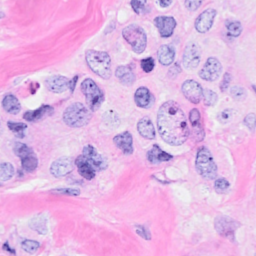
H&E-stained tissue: Breast